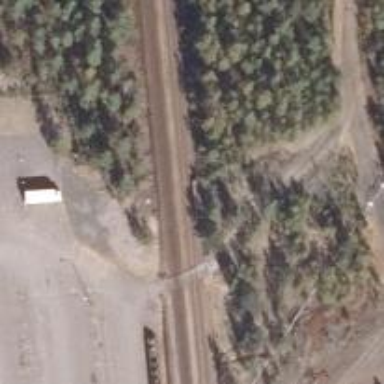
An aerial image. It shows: Railway yard.